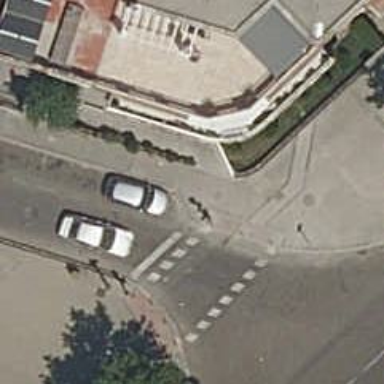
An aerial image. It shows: Zebra crossing on the road.